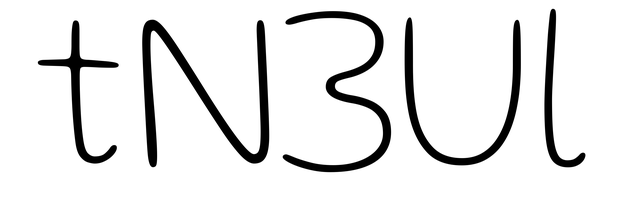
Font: Gluten_Thin